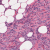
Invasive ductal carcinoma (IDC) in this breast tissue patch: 1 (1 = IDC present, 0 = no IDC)